Interaction volume radius: 10 \u00c5
Interaction volume height: 10 \u00c5
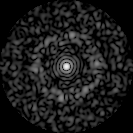
Disorder parameter: 0.8347